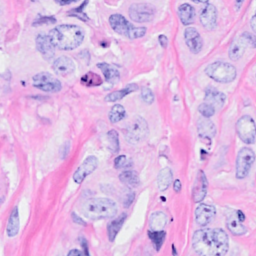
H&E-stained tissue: Breast